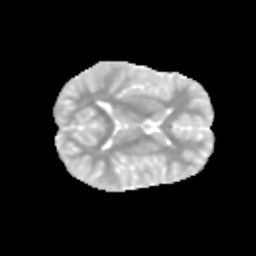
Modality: MD
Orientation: axial
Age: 9
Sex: female
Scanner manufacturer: siemens
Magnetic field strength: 3 T
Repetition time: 3.8 s
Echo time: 0.07 s